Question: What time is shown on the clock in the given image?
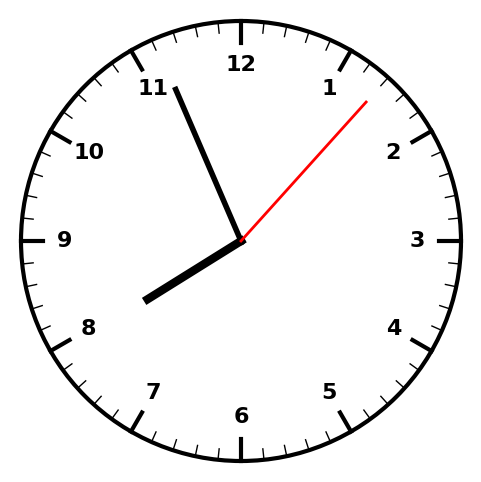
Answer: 07:56:07